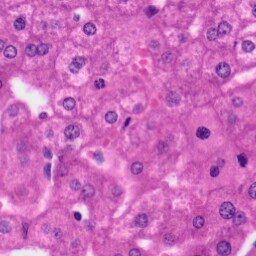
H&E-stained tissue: Liver